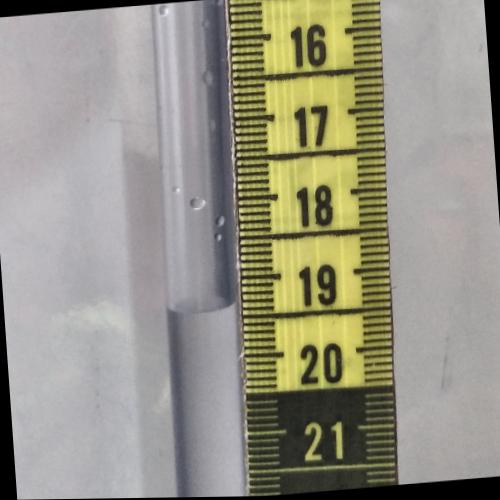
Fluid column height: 19.4 cm